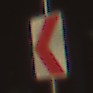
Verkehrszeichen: RichtungstafelnInKurvenKleinRechts
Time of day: SunriseSunset
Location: Outdoor (Suburban)
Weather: Clear
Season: NotSpecified
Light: Natural